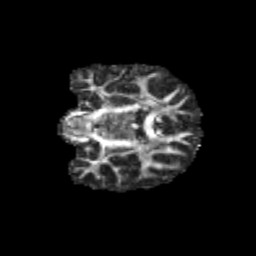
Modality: FA
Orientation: coronal
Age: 11
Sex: male
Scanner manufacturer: siemens
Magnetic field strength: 3 T
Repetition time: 3.8 s
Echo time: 0.07 s